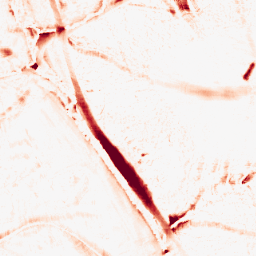
Category: morphological
Decomposition family: morphological_ellipse
Decomposition parameters: operation: opening
width: 20
height: 20
Upsampling method: sinc_blackman
Upsampling parameters: scale: 2
kernel_size: 4
Upsampling scale: 2